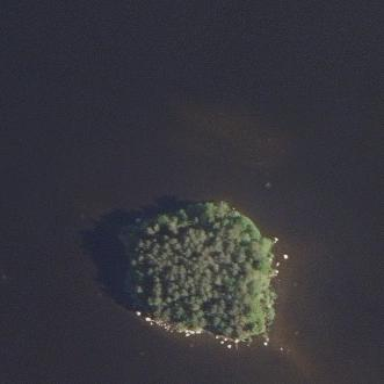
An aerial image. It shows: Island covered with woodland.